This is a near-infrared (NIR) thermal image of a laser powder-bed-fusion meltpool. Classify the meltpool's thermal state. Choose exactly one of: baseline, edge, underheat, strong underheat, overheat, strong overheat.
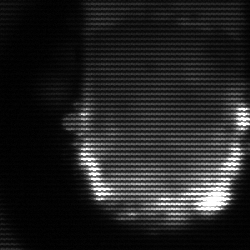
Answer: baseline